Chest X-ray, AP view. Patient: 58 years old, sex M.
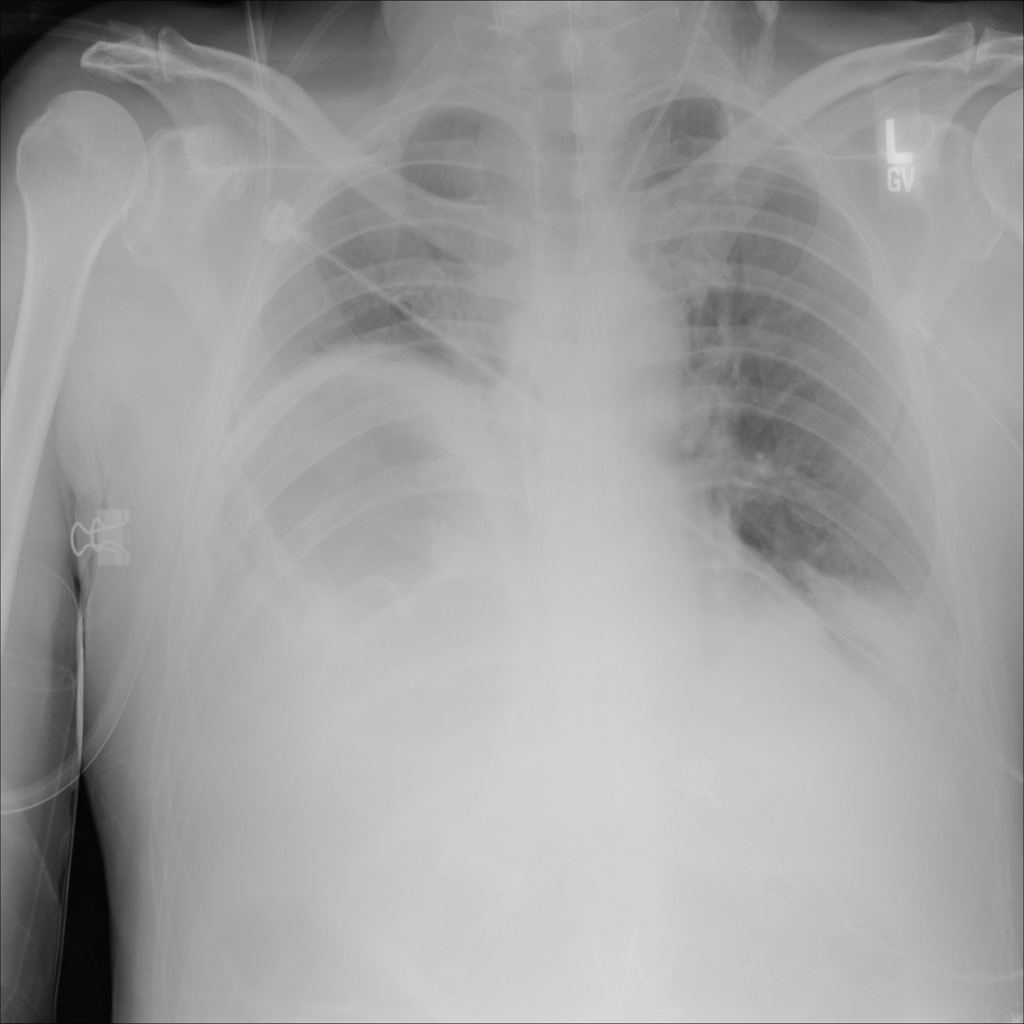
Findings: Atelectasis